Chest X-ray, AP view. Patient: 34 years old, sex M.
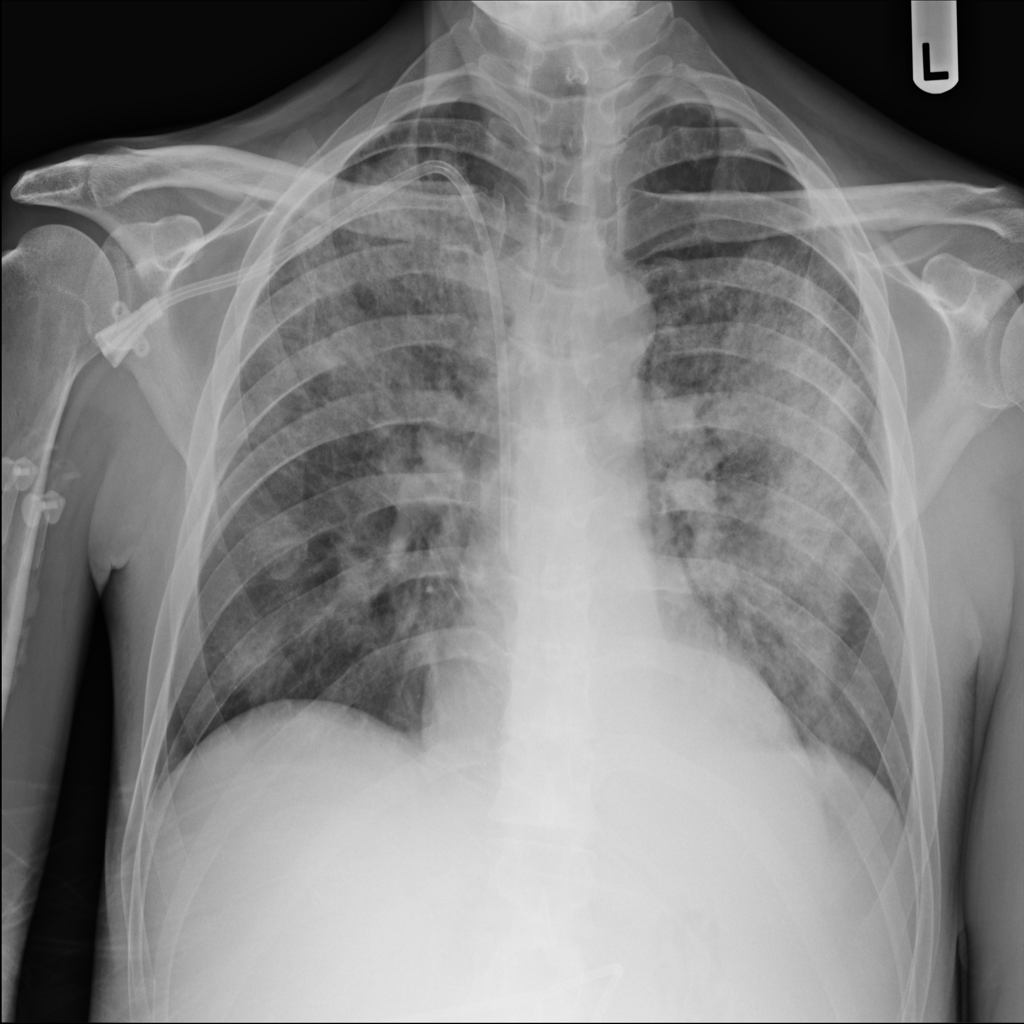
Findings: Infiltration